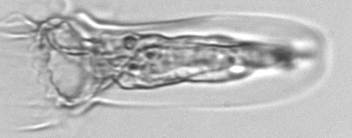
Label: Tintinnina